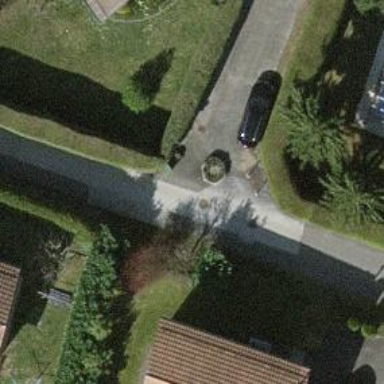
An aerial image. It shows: Bollard.